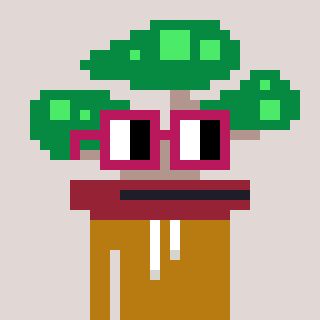
a pixel art character with square dark red glasses, a bonsai-shaped head and a gold-colored body on a warm background